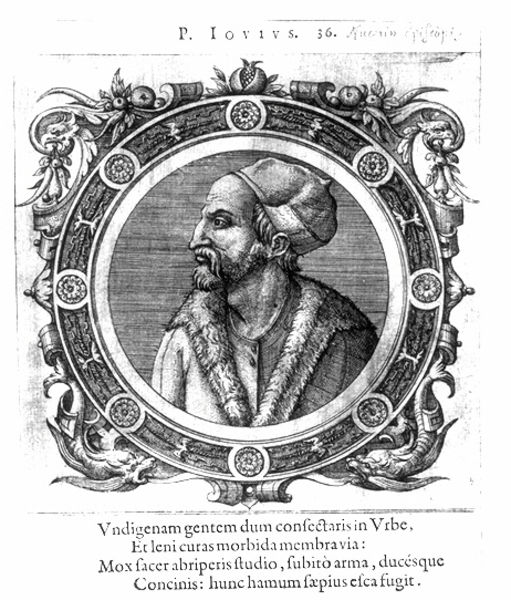
Titel: Bildnis des Paulus Jovius
Institution: (Seriendruck)
Schlagwörter: adler, blätter, dunkel, mann, schatten, weiß, blumen, frisur, grau, hell, hut, licht, mund, nase, ohr, profil, schwarz, stirn, zeichnung, haube, muster, ornament, bart, hemd, kappe, mütze, augen, falten, kragen, pelz, rahmen, vollbart, bild, bildnis, hals, herr, portrait, porträt, auge, haare, mantel, kaufmann, blatt, girlande, pflanzen, kinn, knopf, lippen, ohren, kreis, rund, früchte, ranken, apfel, schrift, wangen, bilderrahmen, kette, formen, grafik, graphik, rand, papst, falte, kartusche, streng, floral, verzierung, stuck, wange, knöpfe, buch, medaillon, flammen, druck, schraffur, radierung, stich, titel, schwarzweiß, text, buchstaben, kreise, schnörkel, pelzkragen, pelzmantel, dunke, wesen, gelehrter, granatapfel, pflanzne, emblem, kupferstich, eingerollt, flugblatt, rosetten, fische, nürnberg, latein, lateinisch, imprese, seriendruck, profik, rollwerk, run, einrollungen, wese, pels, adamsapfel, olulus, ranf, porträt profil, kapp, iovivs, laltein